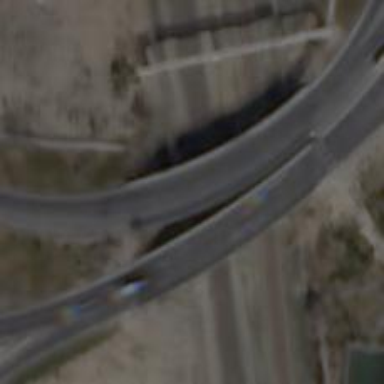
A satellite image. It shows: Trunk road bridge.